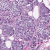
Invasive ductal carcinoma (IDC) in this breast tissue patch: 1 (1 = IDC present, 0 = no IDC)